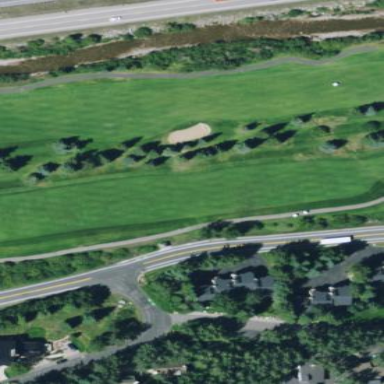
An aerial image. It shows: Grassy area designated as golf fairway.